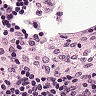
Metastatic tissue present: no